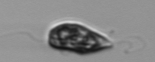
Label: Euglena